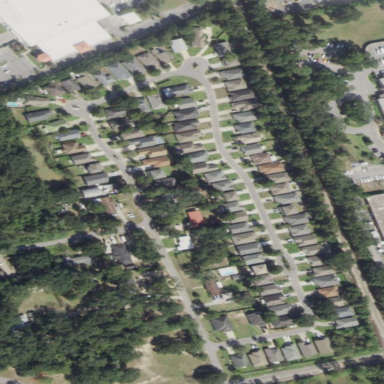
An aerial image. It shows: Residential area consisting of single-family homes.